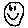
Label: smiley face